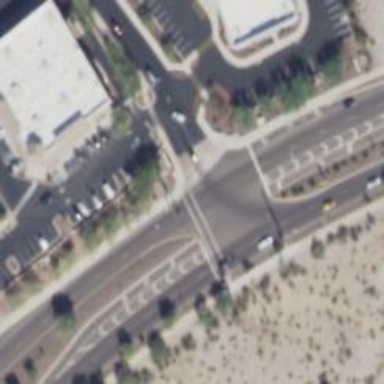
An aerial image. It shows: Solid stop line on the road.